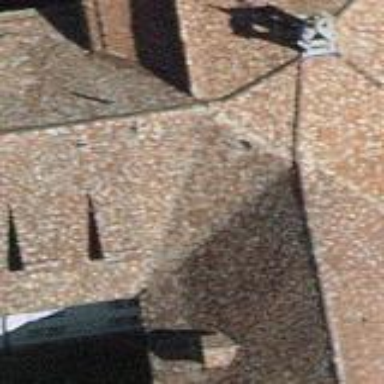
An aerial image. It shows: The building has roof tiles with pyramidal shape.